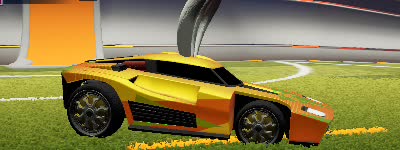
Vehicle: breakout